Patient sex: M
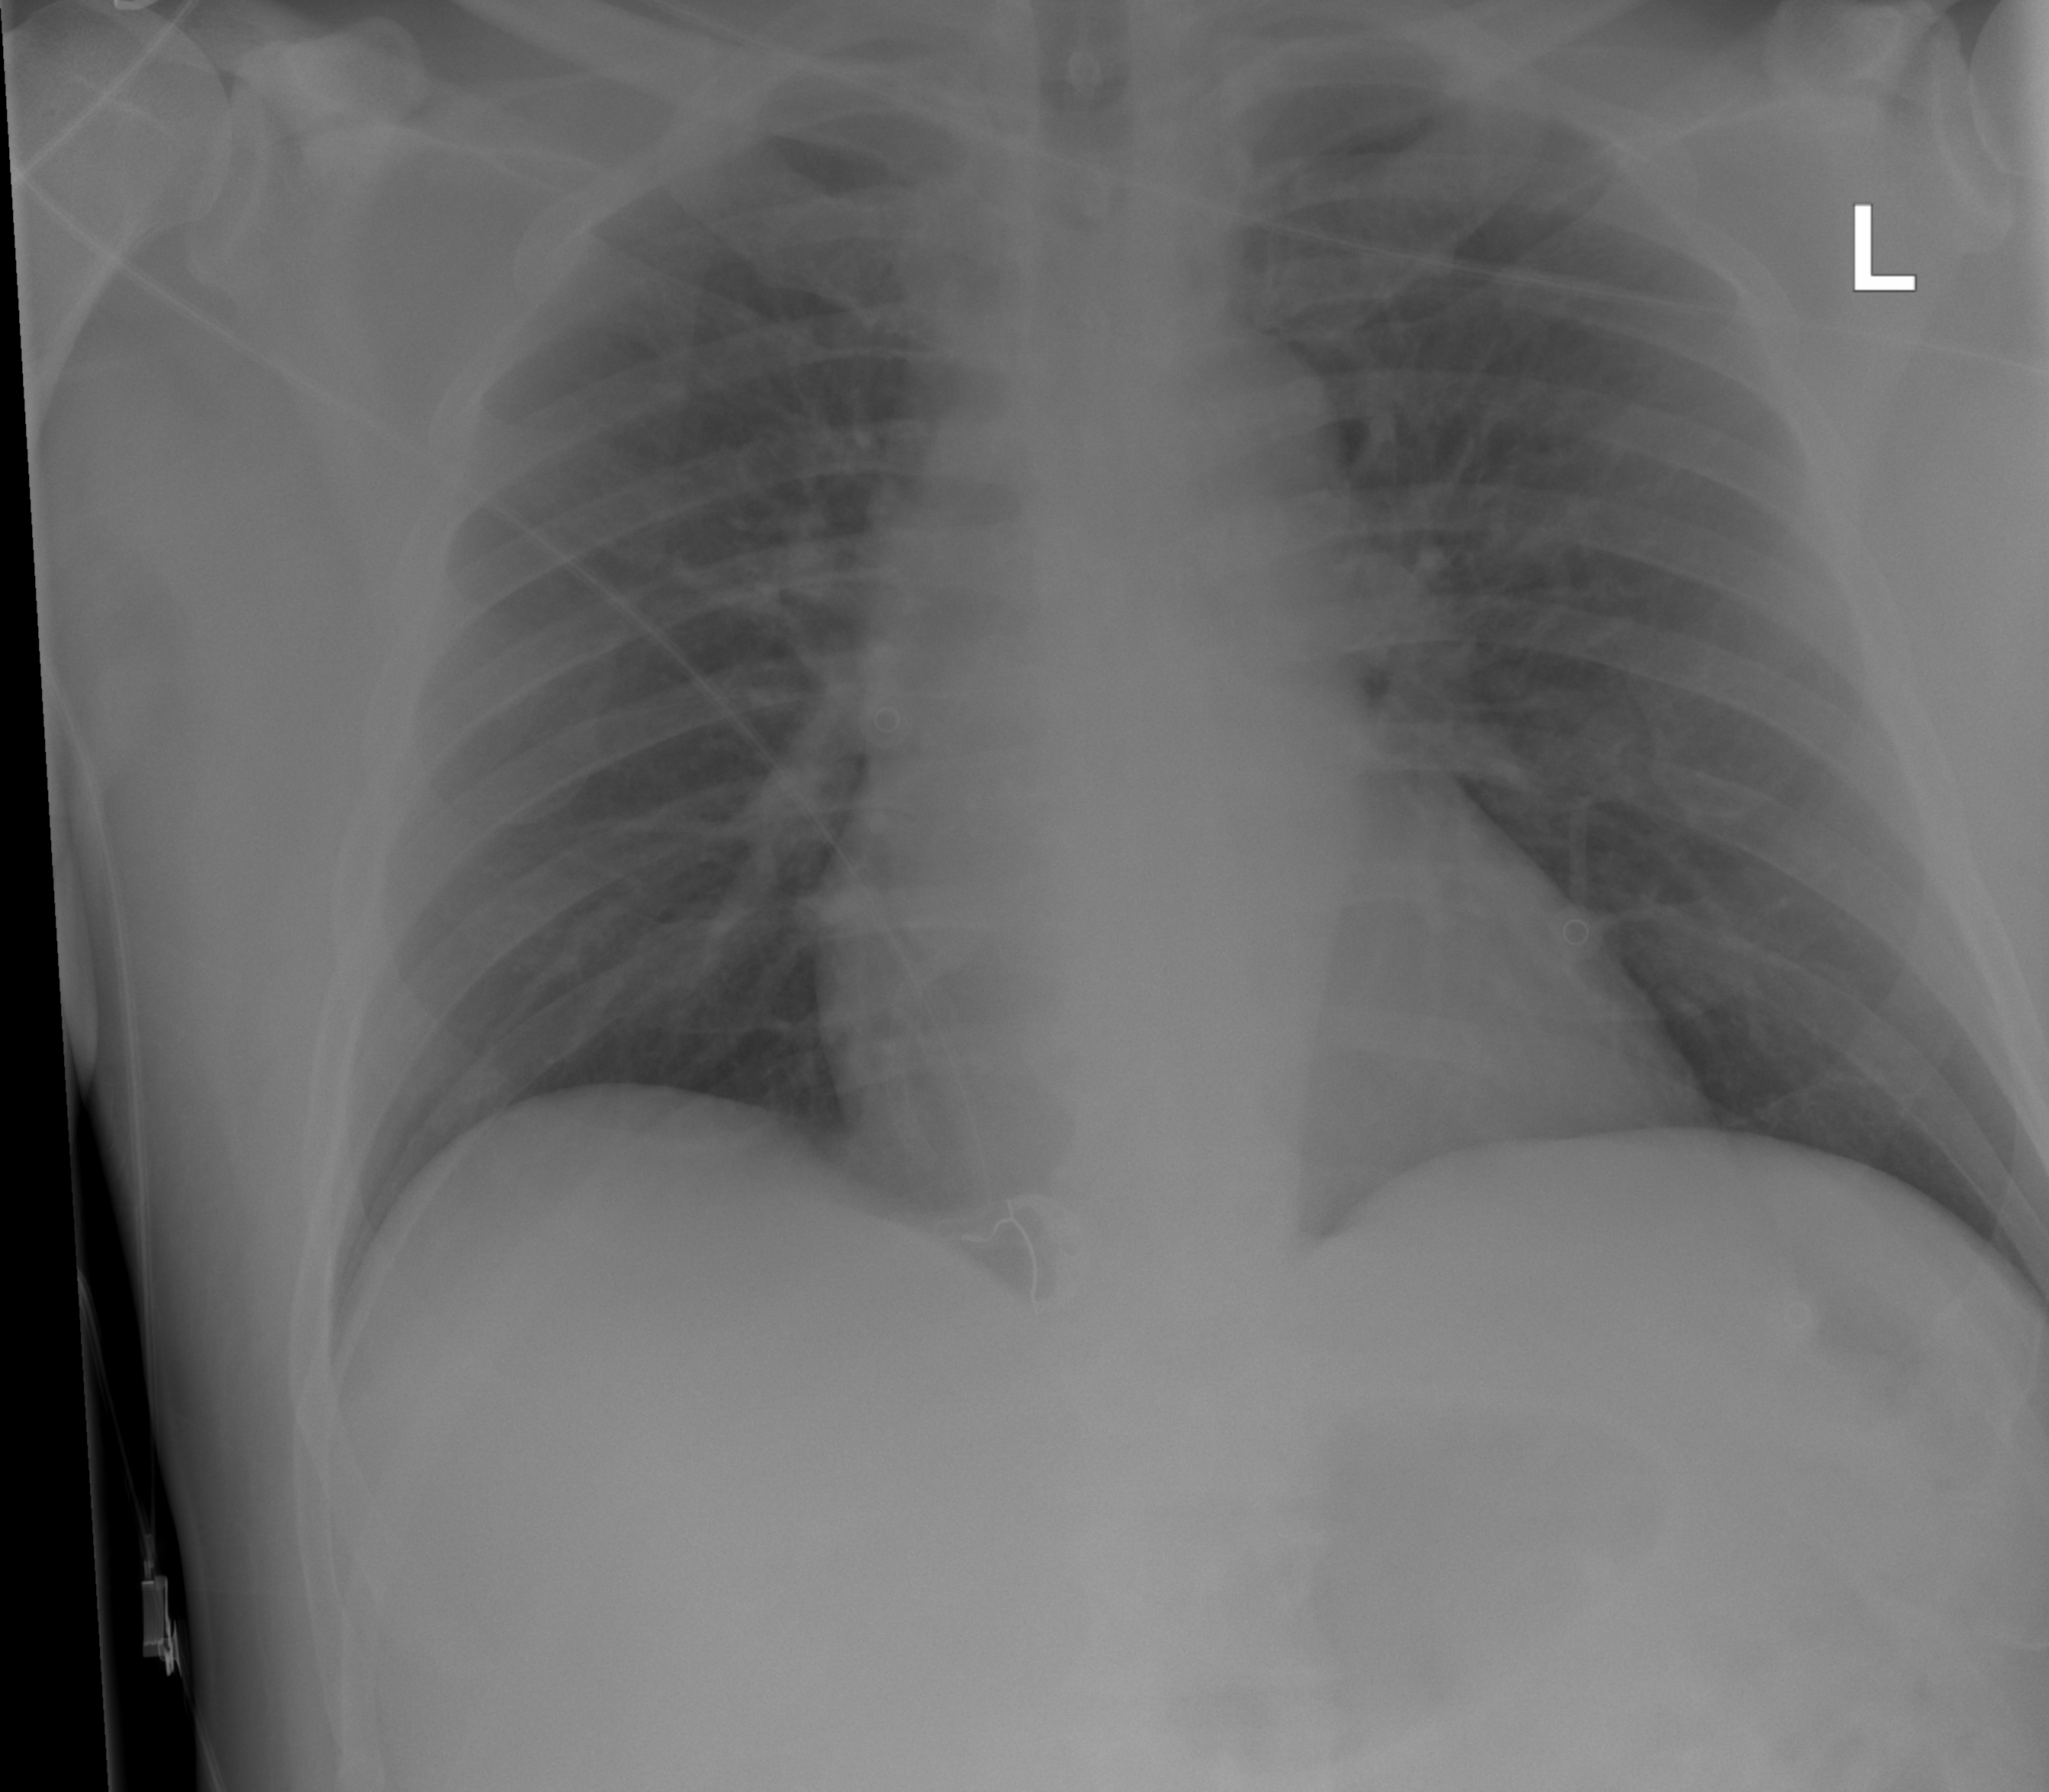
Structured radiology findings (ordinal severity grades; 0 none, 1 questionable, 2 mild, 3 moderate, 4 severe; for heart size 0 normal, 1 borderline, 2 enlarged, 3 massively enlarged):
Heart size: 0
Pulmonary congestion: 2
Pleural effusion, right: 0
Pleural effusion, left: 0
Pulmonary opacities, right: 0
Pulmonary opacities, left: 0
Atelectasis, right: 0
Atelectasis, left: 0